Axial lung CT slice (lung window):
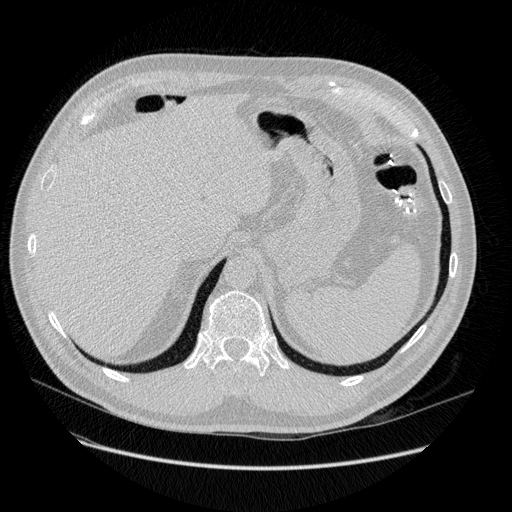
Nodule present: no